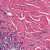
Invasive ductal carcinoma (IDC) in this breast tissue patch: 1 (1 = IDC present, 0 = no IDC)